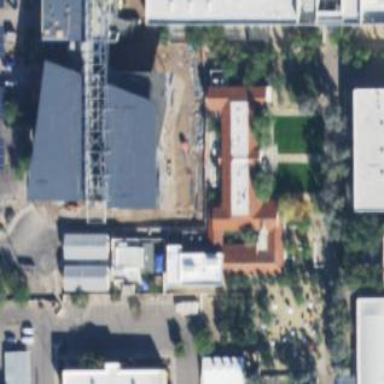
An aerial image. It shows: College building.